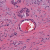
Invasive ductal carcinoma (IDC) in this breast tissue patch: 1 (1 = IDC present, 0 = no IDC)